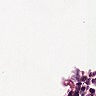
Metastatic tissue present: no